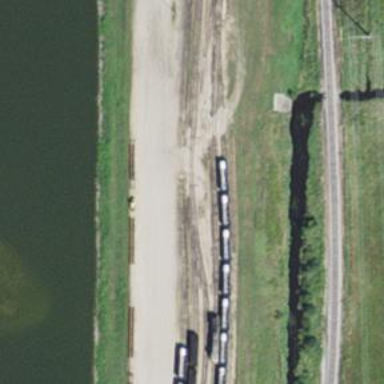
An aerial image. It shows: Rail spur service.